Group 1:
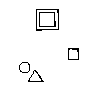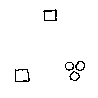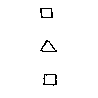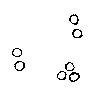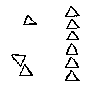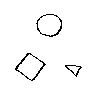
Group 2:
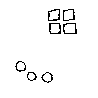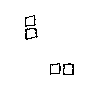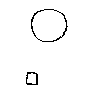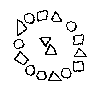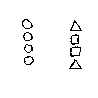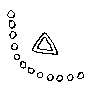
Rule separating the two groups: Three spatially separated clusters vs. two spatially separated clusters.
Concepts: 2, 3, cluster, cluster_of_one, feature_cluster, number, three, two
Author: Douglas R. Hofstadter